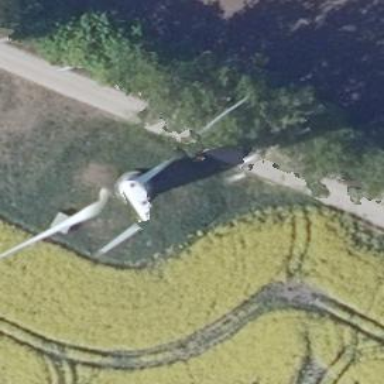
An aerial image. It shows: Wind generator powered by horizontal axis wind turbine.